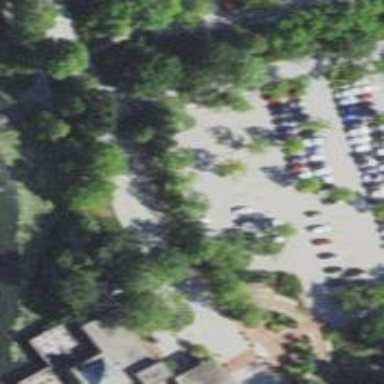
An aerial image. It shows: Parking space.